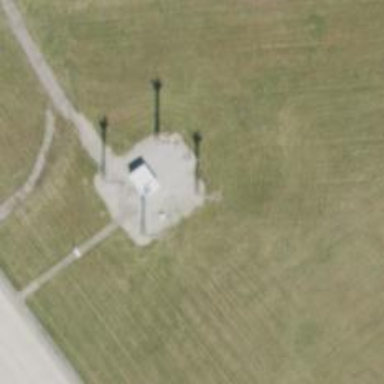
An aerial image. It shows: Mast structure.